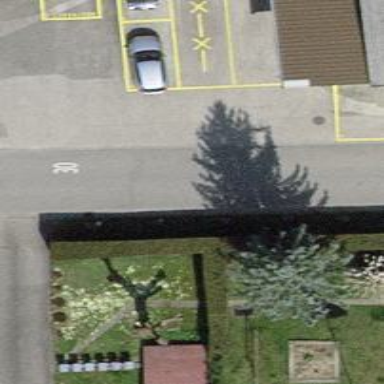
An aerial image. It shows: Hedge barrier.